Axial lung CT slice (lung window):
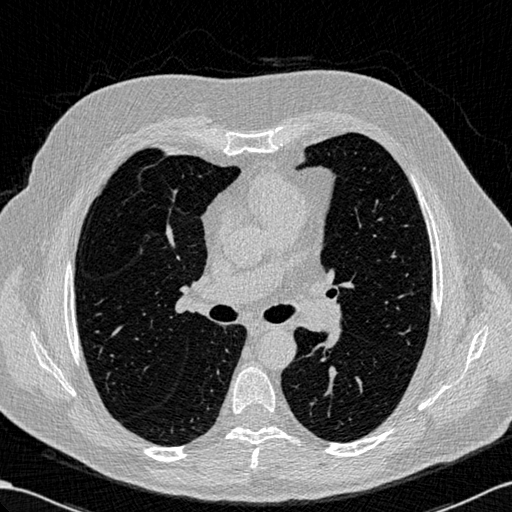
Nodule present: no